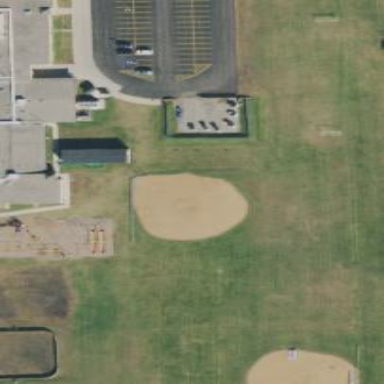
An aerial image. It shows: Baseball/softball pitch for leisure and sports activities.